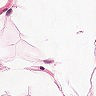
Metastatic tissue present: no